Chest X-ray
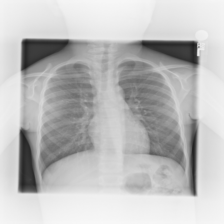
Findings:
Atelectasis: negative
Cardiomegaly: negative
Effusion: negative
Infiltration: negative
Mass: negative
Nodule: negative
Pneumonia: negative
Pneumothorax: negative
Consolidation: negative
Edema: negative
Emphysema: negative
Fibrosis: negative
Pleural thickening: negative
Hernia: negative